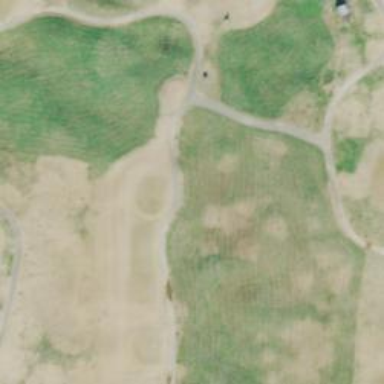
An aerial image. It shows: Pathway for golfing.